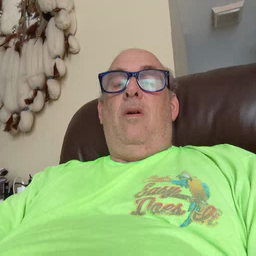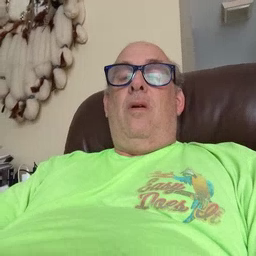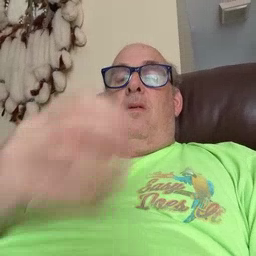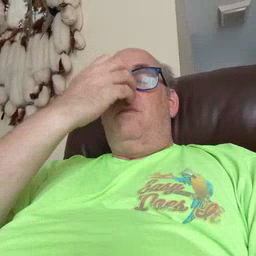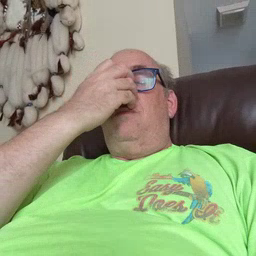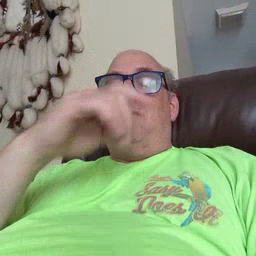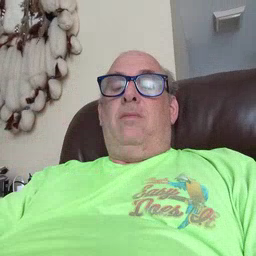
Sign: clown